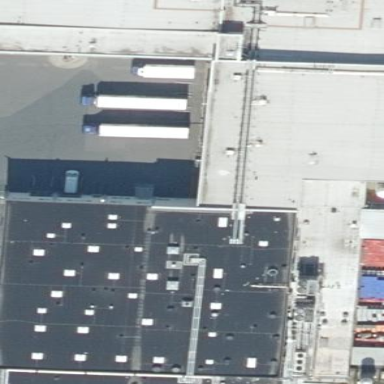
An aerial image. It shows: Industrial building.